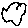
Label: cloud